Question: Hey i just started with Java, RMI and JFrame about 2 weeks ago.
I'm doing a game, it works fine as a console but now i'm adding a GUI and i'm getting confused about how to get the Remote Client messages to my Text Area
Remote Client Interface
'''
public interface IRemoteClientObject extends Remote {
public void notifyLogin(String player) throws RemoteException;
public void notifyLogout(String player) throws RemoteException;
public void notifyStatus(String player, PlayerStatus status) throws RemoteException;
public boolean challenge(String player) throws RemoteException;
}
'''
Remote Client
'''
public class RemoteClientObject extends UnicastRemoteObject implements
IRemoteClientObject {
/**
*
*/
private static final long serialVersionUID = -7209335248515276286L;
/**
* @throws RemoteException
*/
public RemoteClientObject() throws RemoteException {
}
@Override
public void notifyLogin(String player) throws RemoteException {
System.out.println("
" + player + " joined the game");
}
@Override
public void notifyLogout(String player) throws RemoteException {
System.out.println("
" + player + " left the game");
}
@Override
public void notifyStatus(String player, PlayerStatus status) throws RemoteException {
if (status.equals(PlayerStatus.PLAYING))
{
System.out.println("
" + player + " is now playing");
}
else if (status.equals(PlayerStatus.READY))
{
System.out.println("
" + player + " is available to play");
}
else
{
System.out.println("
" + player + " is unavailable to play");
}
}
}
'''
In my program without any GUI, for example when a player login (it sends a message to all players with that notification)
'''
for (Player player : serverObject.getPlayers())
{
player.getClient().notifyLogin(username);
}
'''
But now i don't want that text in the System.out, i want it in a text area

So can anyone make me a description about how to do this?Code is not the most important, i just want to understand how this works from a remote client to GUI (JTextArea)?
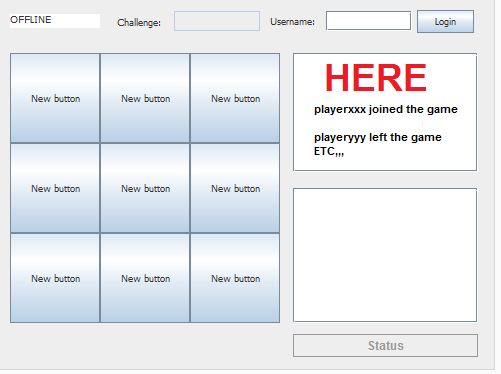
Answer: I'm not sure exactly what you have already. If the GUI in the picture is already built and you have your JTextArea object created, then just replace the line 'System.out.println(...)' with 'myTextArea.setText(...)' or 'myTextArea.append(...)' depending if you want to keep previous content or replace it.